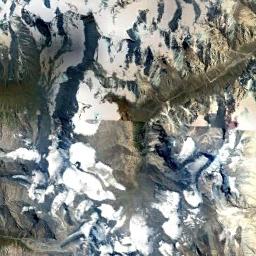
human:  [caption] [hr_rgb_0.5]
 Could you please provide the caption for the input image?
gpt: A snow-covered mountain covered in large areas .

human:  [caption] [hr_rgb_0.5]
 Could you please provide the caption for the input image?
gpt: The snow berg is consist of bare land and white snow .

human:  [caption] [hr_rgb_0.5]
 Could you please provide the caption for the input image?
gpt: There is snow on the part of the snowberg .

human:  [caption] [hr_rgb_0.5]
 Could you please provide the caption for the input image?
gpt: The snowberg is partly covered with snow and ice and the snowberg consist of lots of ridges and valleys .

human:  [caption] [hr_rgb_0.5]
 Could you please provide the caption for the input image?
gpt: There are snow and some bare land on the snowberg .